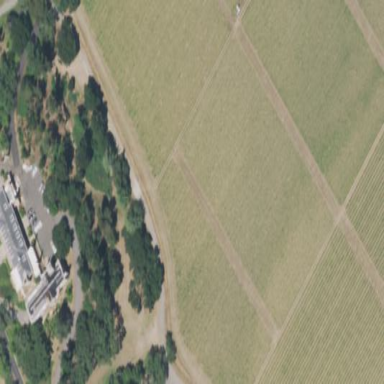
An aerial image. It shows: Vineyard with grape crops.